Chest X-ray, AP view. Patient: 13 years old, sex M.
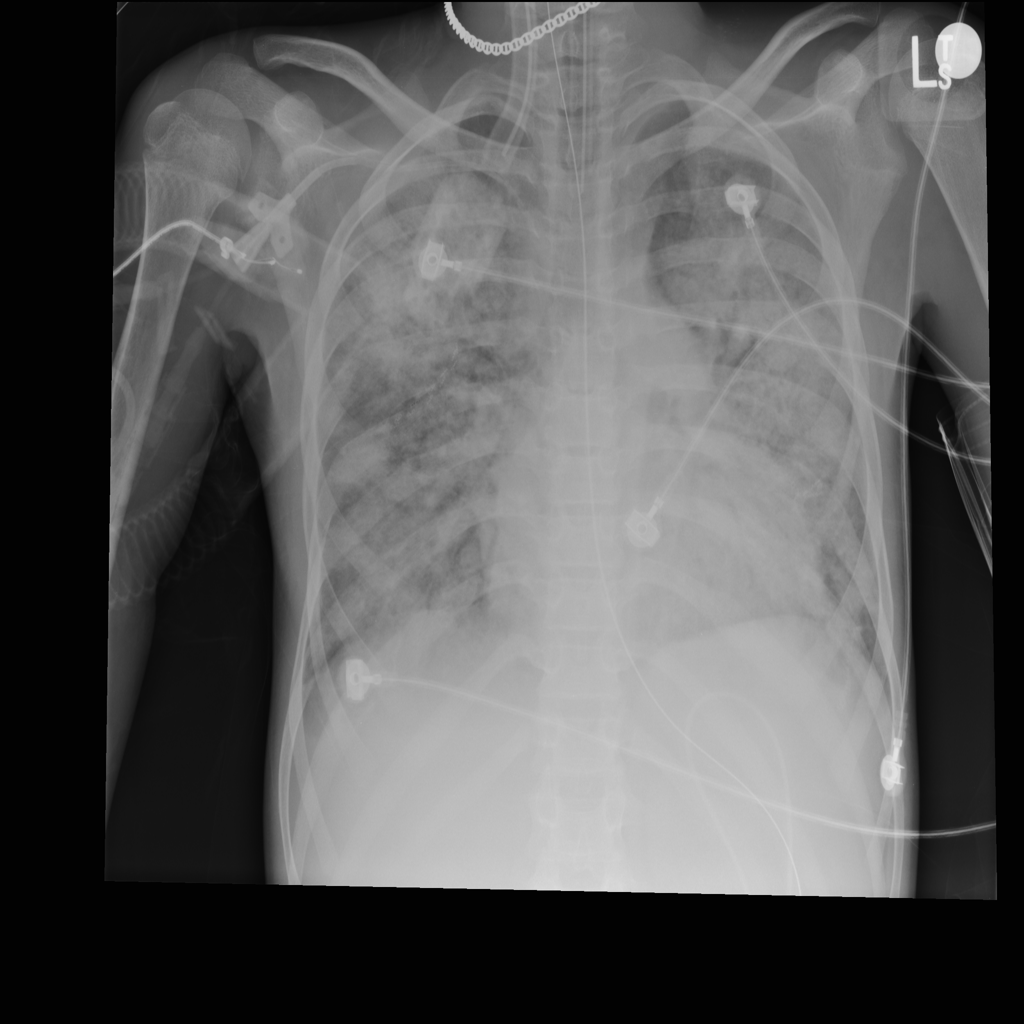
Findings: Infiltration, Nodule